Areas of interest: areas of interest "Park Square"
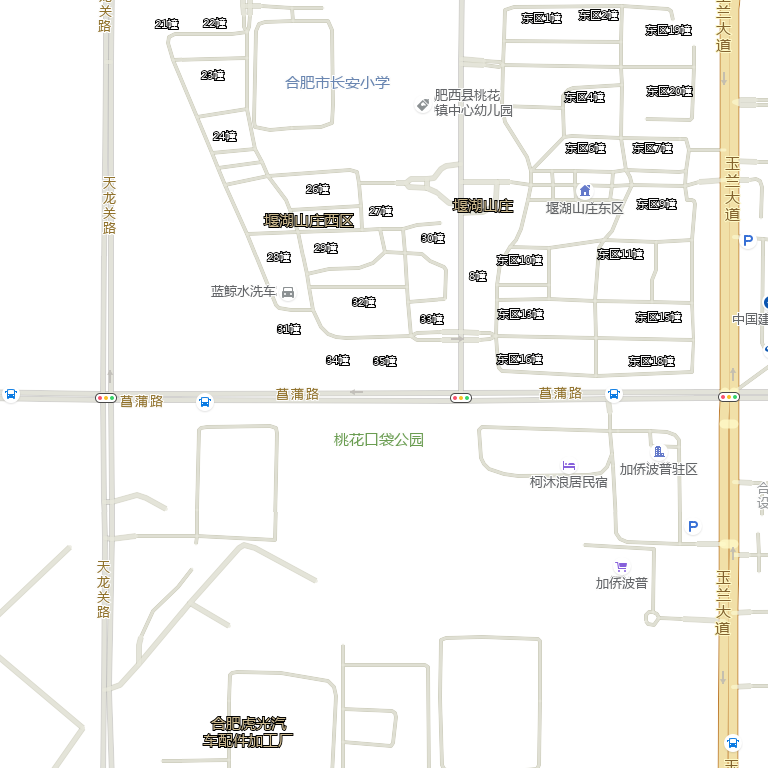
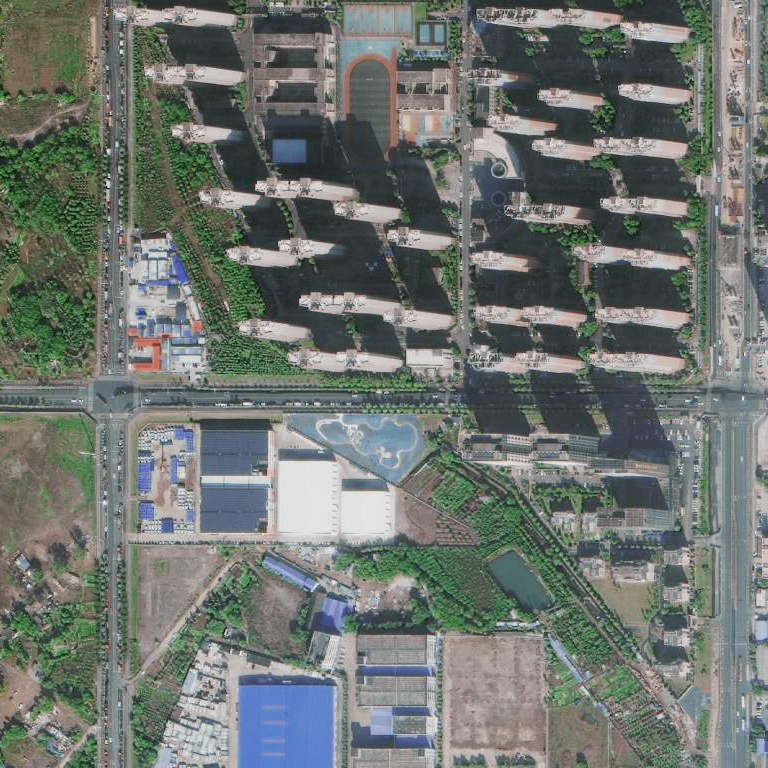